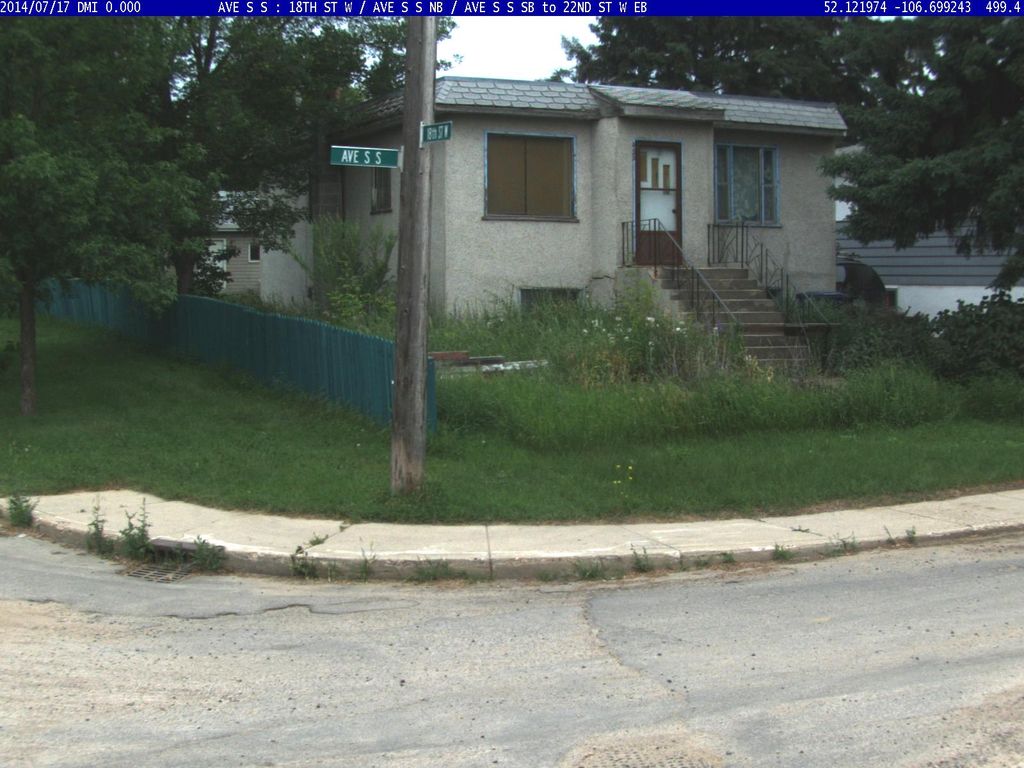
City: saskatoon